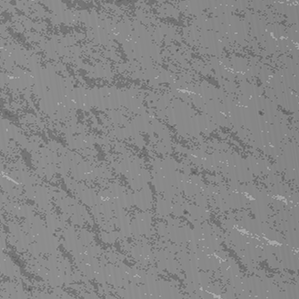
Label: frost